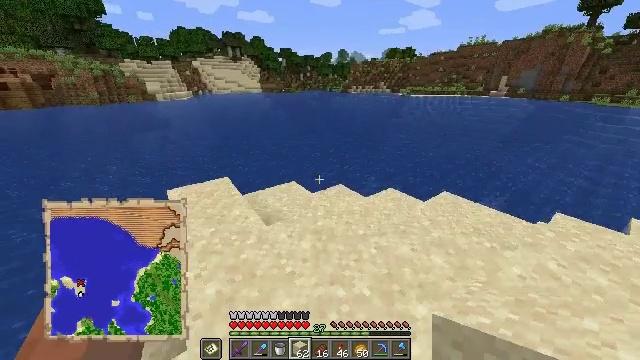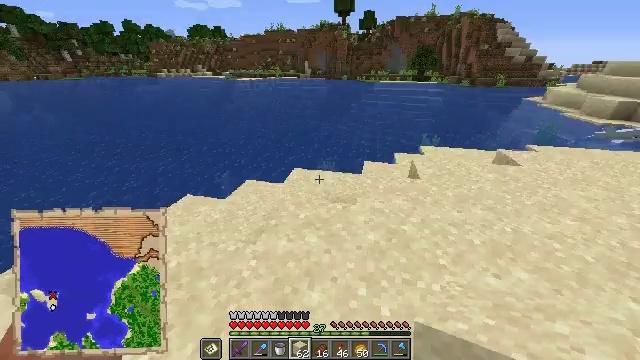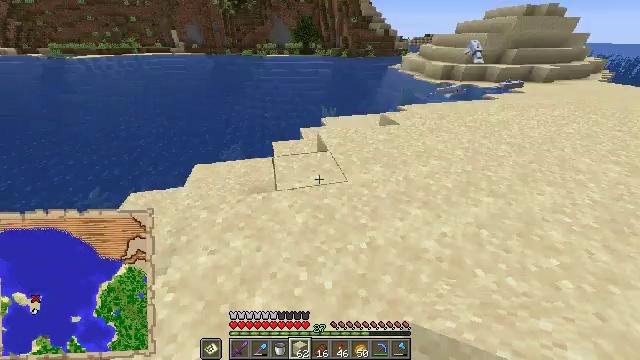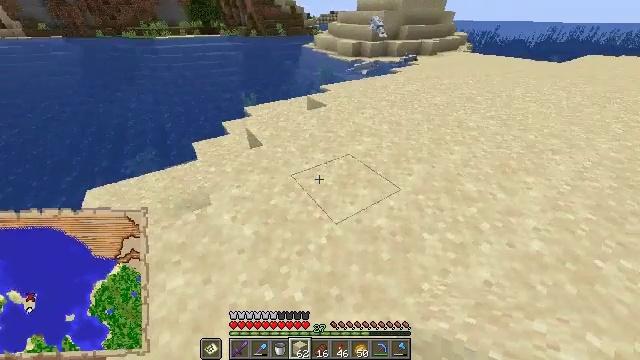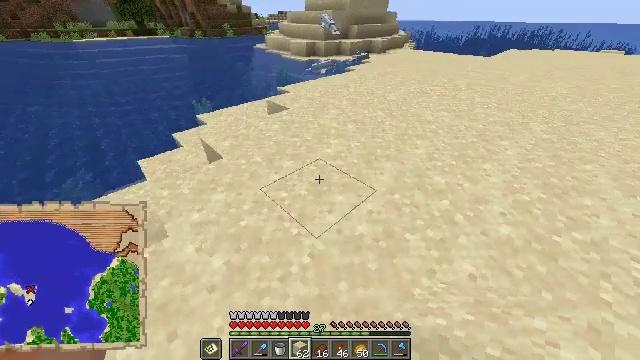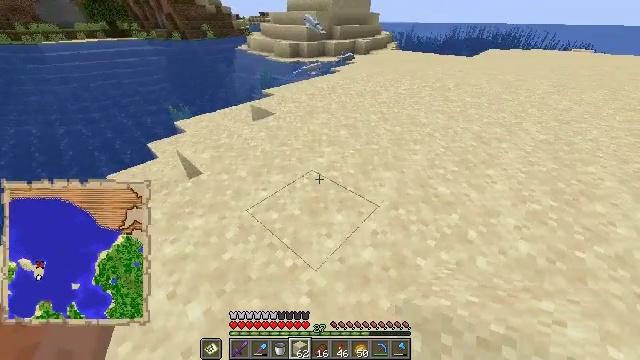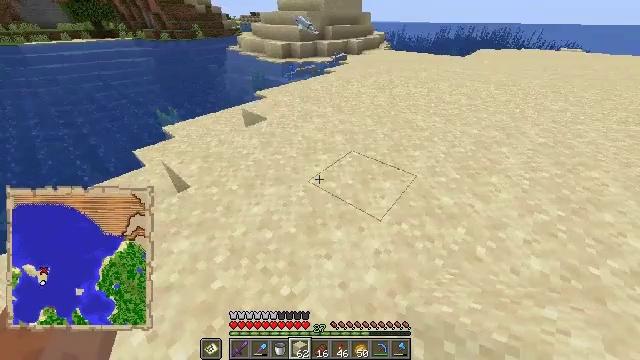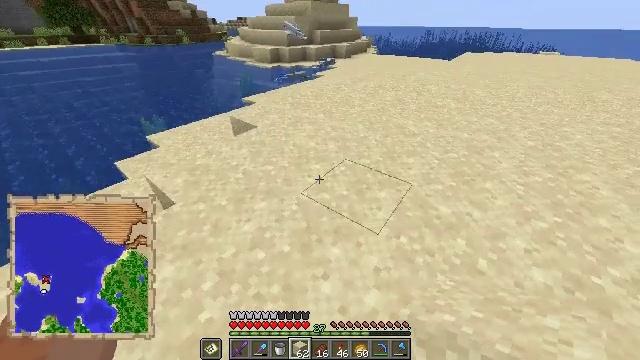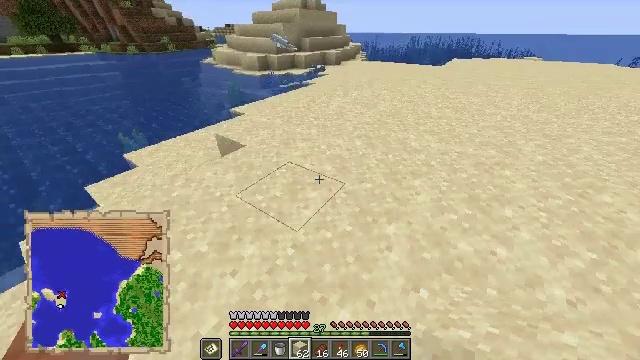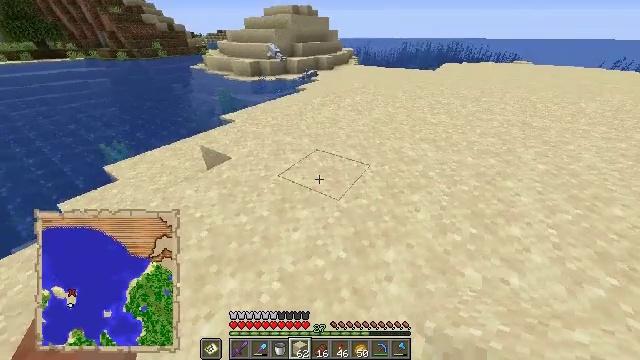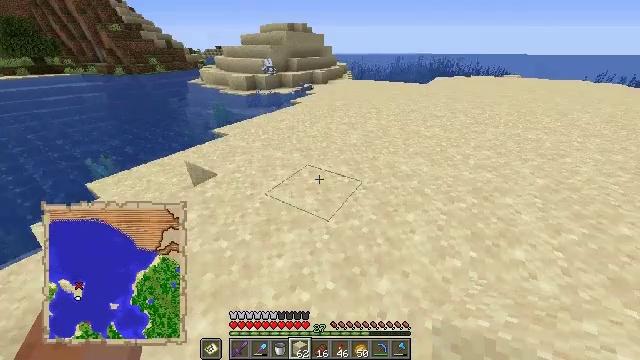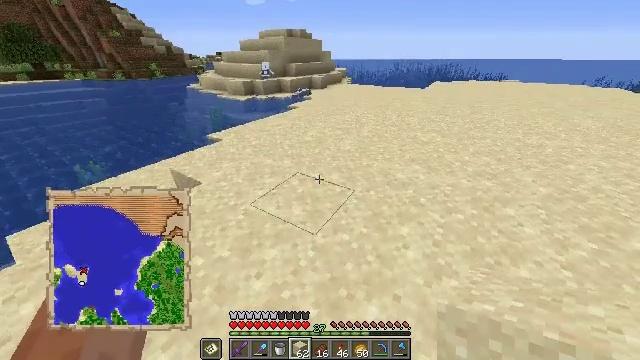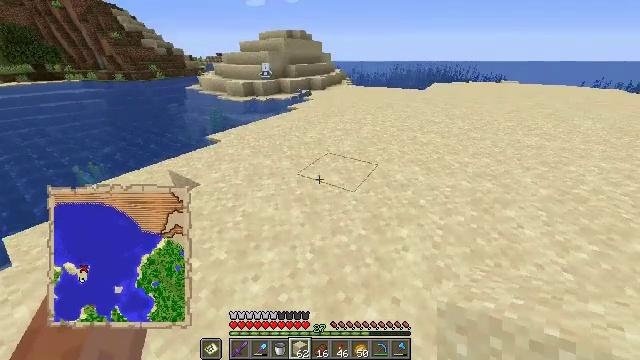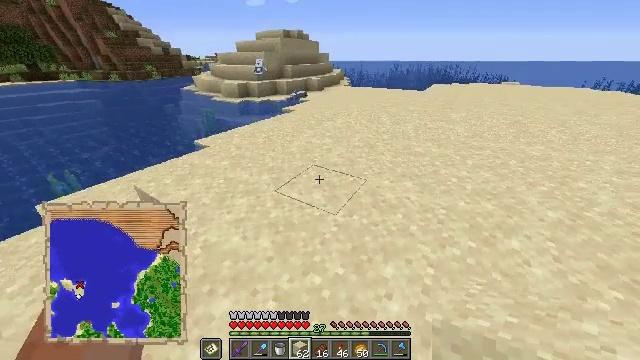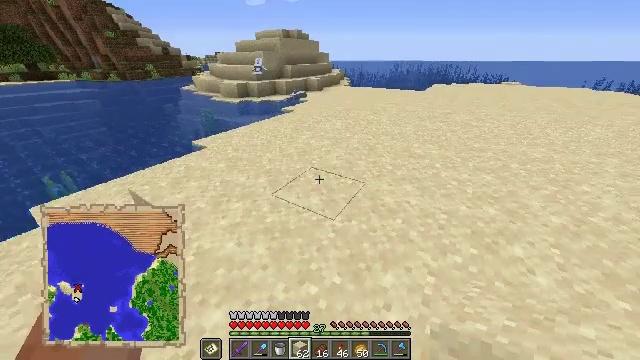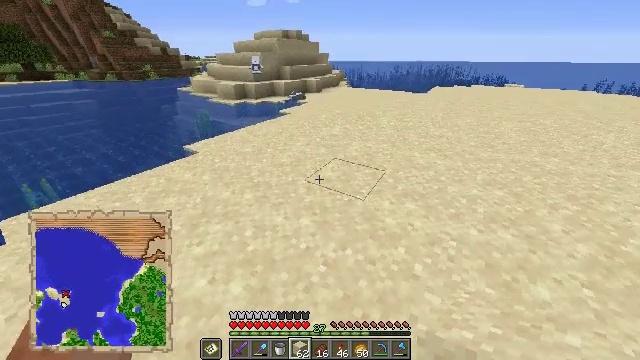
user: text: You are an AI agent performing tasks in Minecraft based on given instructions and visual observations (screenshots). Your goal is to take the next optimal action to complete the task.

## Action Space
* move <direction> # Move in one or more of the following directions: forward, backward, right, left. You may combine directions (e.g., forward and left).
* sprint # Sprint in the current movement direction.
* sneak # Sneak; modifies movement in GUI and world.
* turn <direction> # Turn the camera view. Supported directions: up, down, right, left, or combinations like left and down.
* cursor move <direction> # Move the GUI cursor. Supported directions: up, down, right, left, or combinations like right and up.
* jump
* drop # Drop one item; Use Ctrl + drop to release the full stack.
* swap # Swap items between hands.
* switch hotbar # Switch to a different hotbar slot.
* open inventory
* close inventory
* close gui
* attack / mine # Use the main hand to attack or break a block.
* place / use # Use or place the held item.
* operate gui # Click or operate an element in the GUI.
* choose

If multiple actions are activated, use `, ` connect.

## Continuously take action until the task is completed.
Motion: motion action
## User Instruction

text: Hunt sea creatures.
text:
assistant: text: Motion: move forward, turn right and down
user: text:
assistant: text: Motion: move forward, turn right and down
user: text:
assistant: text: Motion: move forward, turn right and down
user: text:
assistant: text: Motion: move forward, turn right
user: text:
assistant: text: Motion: move forward, turn right
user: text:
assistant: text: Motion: move forward, turn right
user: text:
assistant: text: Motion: move forward, turn right
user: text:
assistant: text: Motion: move forward, turn right and up
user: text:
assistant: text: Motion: move forward and move right, turn right
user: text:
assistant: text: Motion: move forward and move right, turn up
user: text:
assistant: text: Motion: move forward and move right
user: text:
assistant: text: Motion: move forward and move right
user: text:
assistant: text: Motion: move forward
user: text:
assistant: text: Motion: move forward
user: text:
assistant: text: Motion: move forward
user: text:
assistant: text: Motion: move forward
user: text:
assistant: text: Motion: move forward
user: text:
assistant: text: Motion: move forward
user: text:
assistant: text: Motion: move forward
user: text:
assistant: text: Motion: move forward
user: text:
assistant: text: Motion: move forward
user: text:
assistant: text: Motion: move forward
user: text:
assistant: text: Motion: move forward
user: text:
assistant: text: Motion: move forward
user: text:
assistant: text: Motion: move forward
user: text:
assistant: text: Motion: move forward
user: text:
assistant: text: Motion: move forward
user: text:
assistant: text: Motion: move forward
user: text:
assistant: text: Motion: move forward
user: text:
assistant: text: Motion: move forward